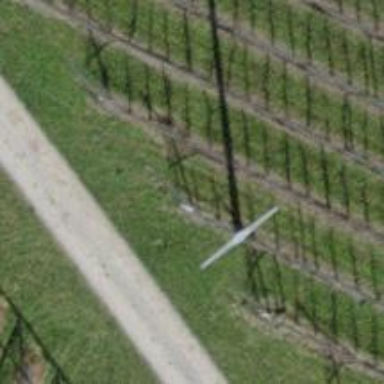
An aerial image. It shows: Concrete power pole.